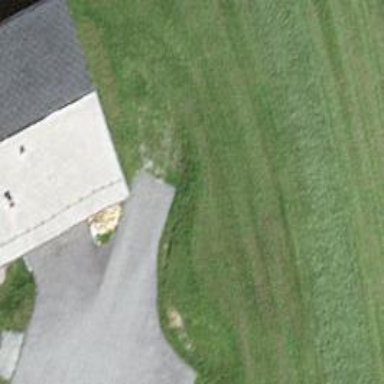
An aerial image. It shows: Grassy path.